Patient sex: M
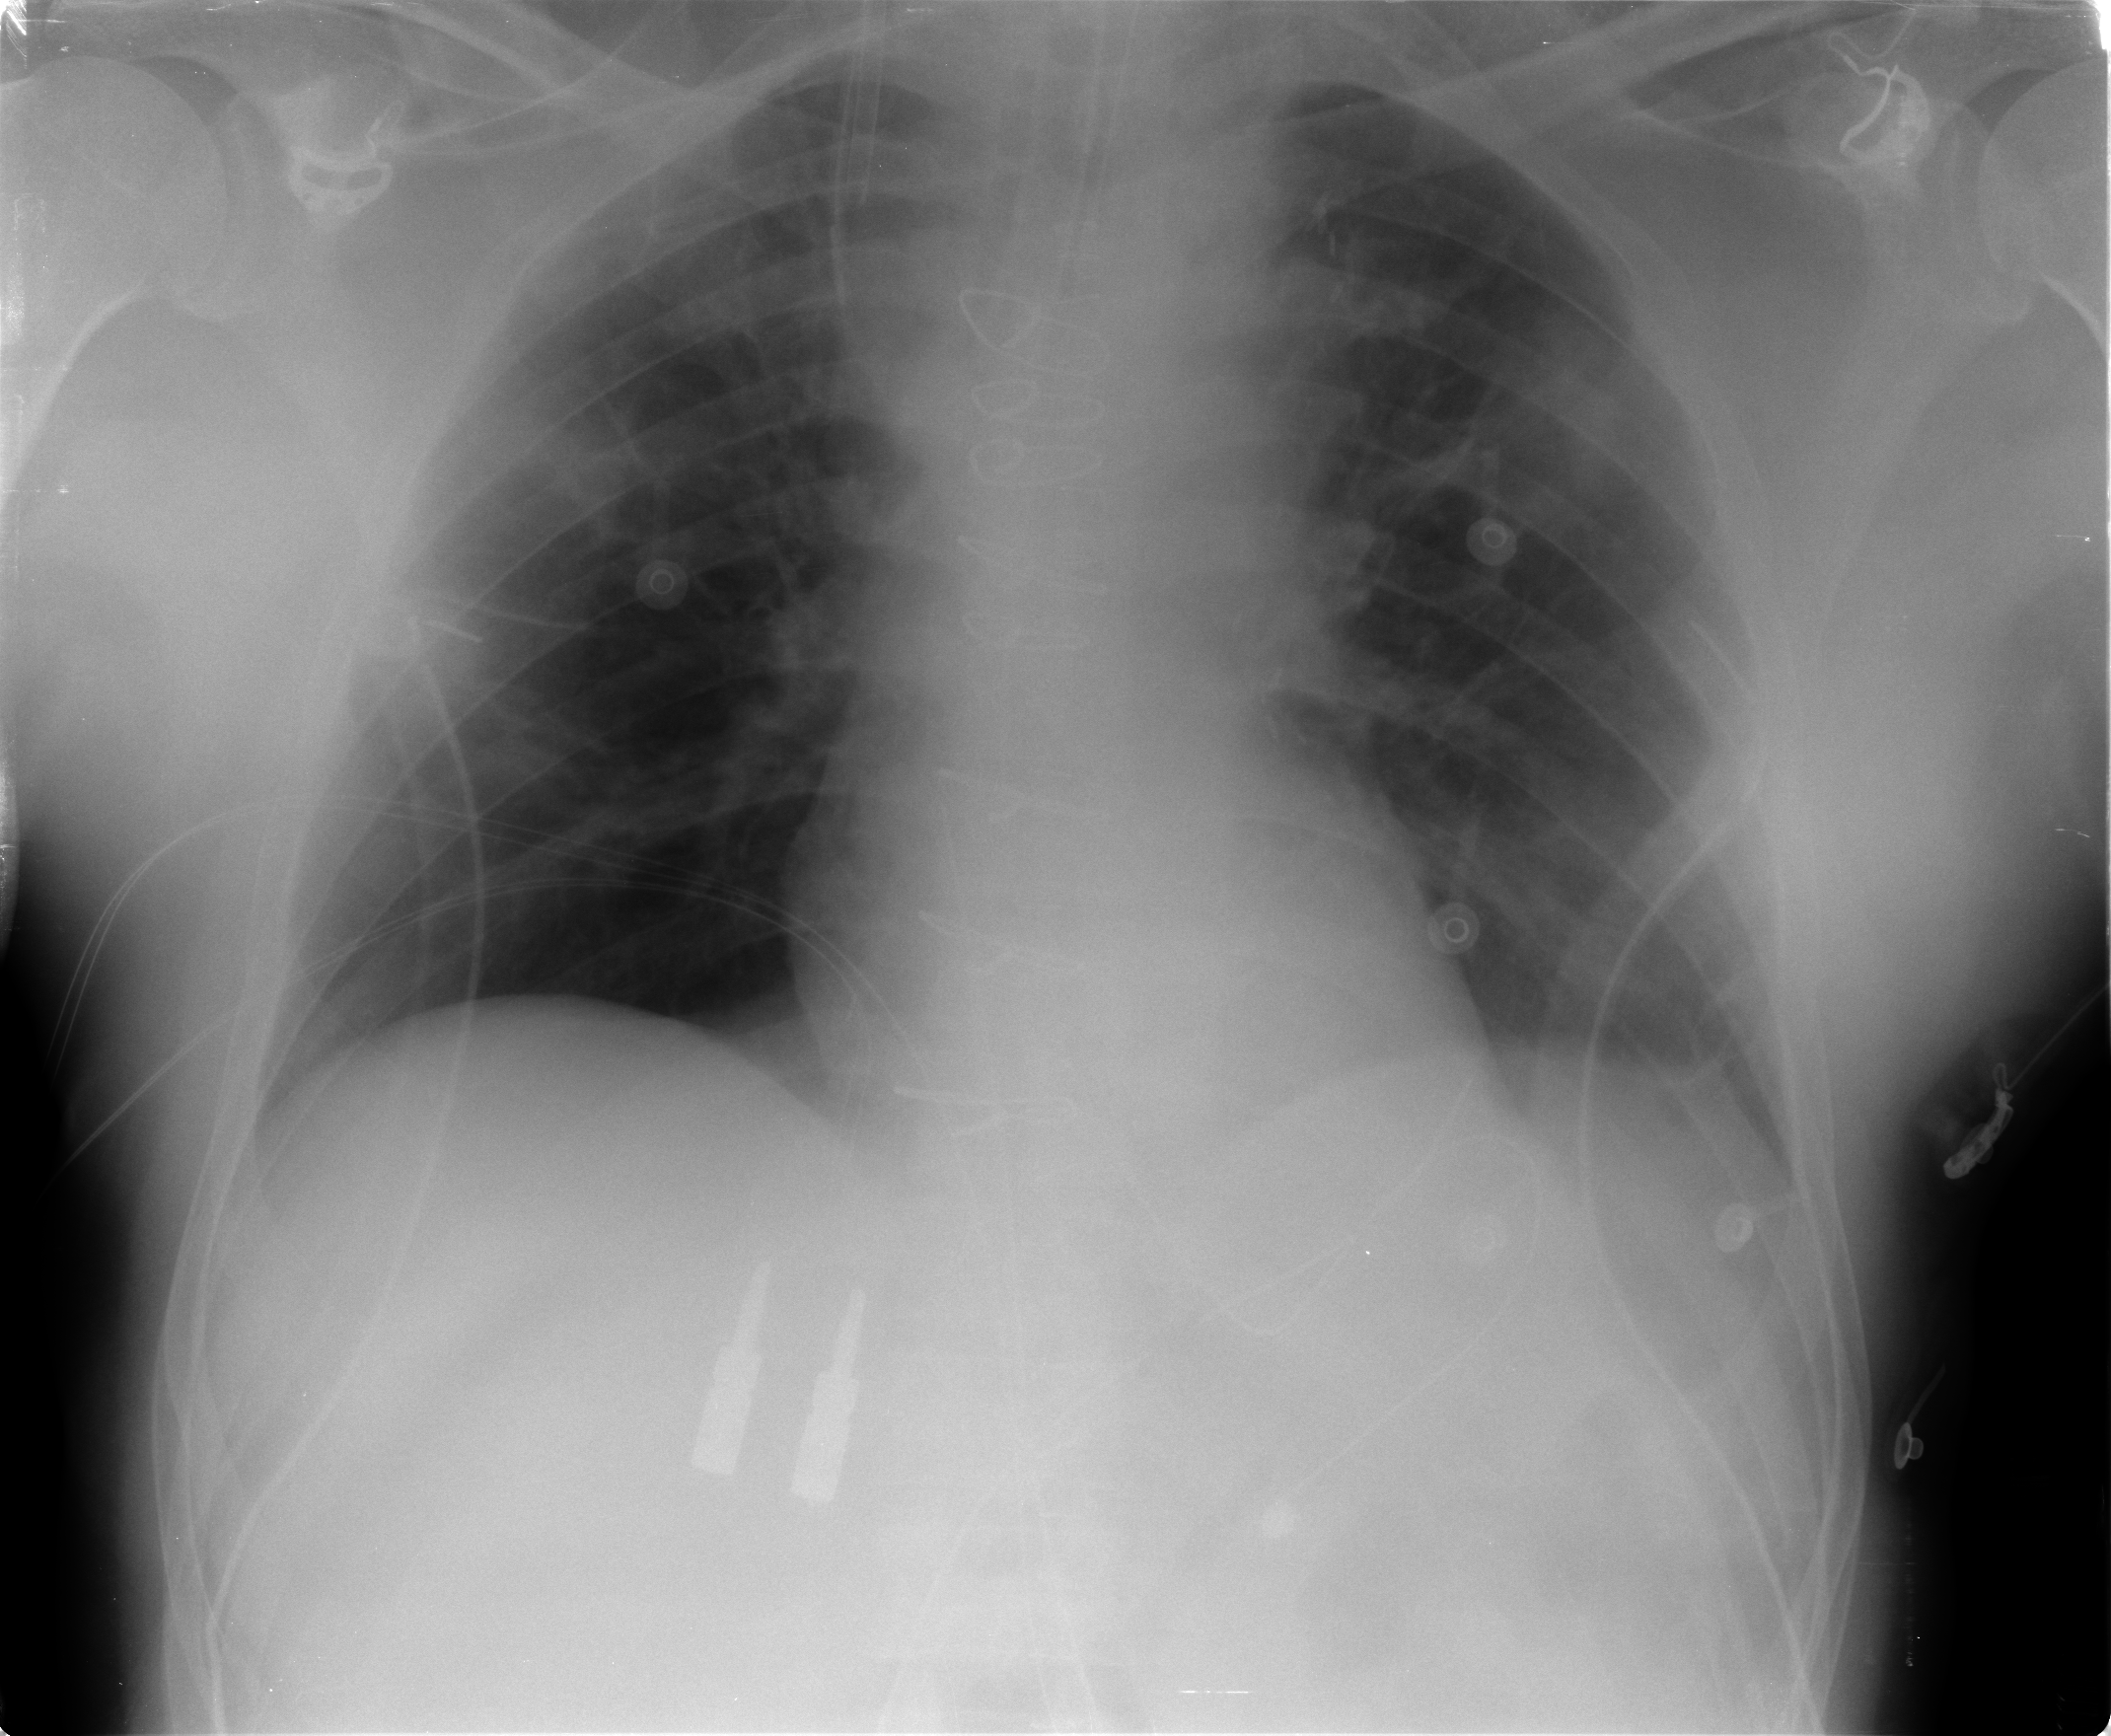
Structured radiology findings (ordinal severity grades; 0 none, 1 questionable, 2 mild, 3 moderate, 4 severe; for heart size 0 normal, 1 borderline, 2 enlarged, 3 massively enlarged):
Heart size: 0
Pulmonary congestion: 0
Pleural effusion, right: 0
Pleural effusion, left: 0
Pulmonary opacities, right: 0
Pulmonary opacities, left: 0
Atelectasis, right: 0
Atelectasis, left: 2